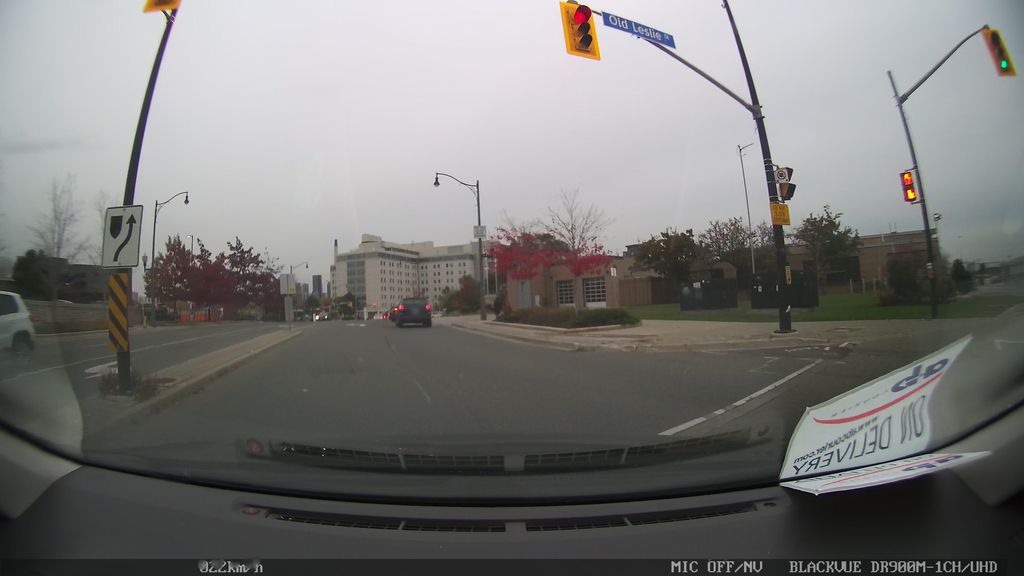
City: toronto